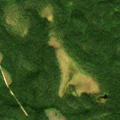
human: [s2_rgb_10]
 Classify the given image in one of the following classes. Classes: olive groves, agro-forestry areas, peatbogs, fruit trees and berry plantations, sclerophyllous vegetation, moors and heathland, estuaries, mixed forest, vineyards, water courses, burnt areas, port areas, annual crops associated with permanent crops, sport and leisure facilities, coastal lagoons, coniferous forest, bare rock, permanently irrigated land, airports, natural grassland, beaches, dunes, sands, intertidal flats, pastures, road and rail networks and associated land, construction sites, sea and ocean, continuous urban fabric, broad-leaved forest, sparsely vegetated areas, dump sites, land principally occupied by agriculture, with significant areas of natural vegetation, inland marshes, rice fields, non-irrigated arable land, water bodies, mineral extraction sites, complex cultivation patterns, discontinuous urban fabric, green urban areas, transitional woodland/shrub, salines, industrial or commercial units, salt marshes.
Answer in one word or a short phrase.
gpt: coniferous forest